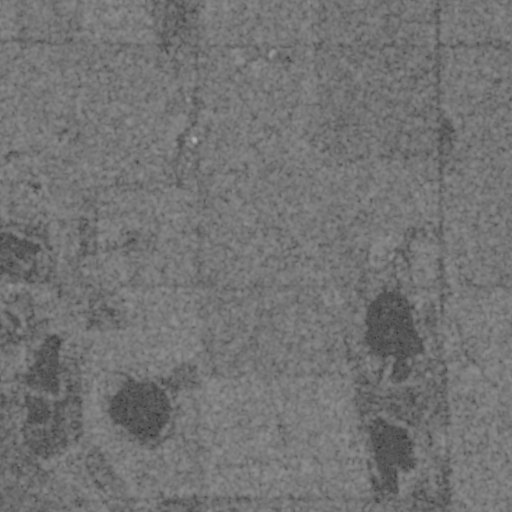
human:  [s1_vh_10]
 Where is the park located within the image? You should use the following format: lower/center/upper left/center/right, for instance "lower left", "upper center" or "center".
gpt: The park is located in the lower right of the image.
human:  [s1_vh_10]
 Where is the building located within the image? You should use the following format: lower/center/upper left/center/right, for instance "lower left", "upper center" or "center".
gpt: The building is located in the lower right of the image.
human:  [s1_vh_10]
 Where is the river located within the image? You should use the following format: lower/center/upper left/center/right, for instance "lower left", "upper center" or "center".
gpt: The river is located in the center left of the image.
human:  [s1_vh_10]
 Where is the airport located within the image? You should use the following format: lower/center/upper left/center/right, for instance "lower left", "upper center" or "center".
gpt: There is no airport in the image.

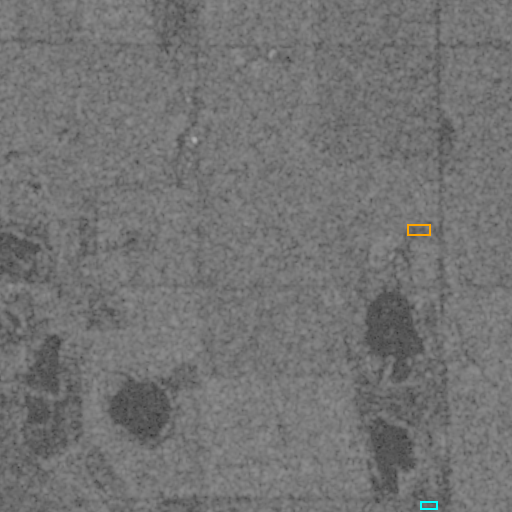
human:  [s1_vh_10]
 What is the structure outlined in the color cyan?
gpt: The structure outlined in cyan is a park.
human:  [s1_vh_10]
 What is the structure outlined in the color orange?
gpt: The structure outlined in orange is a building.
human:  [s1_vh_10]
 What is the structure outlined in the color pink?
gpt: There is no pink outline.